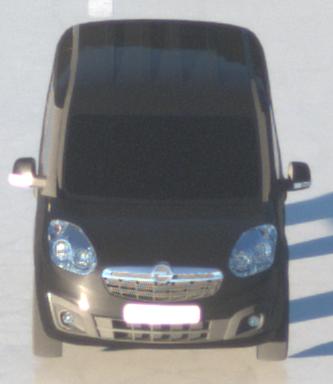
Make: Opel
Model: Combo Combi L1H1 1.4
Detailed model: Combo (D) Combi
Model produced from: 2012/01
Model produced until: 2013/11
Doors: 5
Color: black
Road condition: wet road
Daytime: sunrise or sunset
Contrast: high contrast